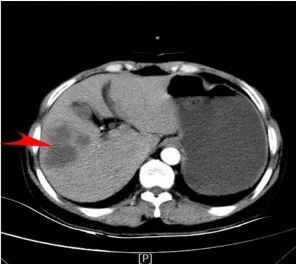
Patient's preoperative abdominal CT axial scan and enhancement. (B) Arterial phase.
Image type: radiology (ct)